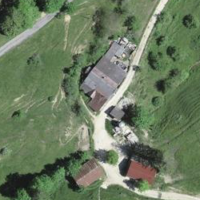
EUNIS habitat code: 24
Species observed at this site:
Corvus corone
Turdus philomelos
Emberiza citrinella
Dendrocopos major
Prunella modularis
Turdus viscivorus
Aegithalos caudatus
Buteo buteo
Asio otus
Anthus pratensis
Sylvia atricapilla
Spinus spinus
Phylloscopus collybita
Erithacus rubecula
Dryocopus martius
Certhia familiaris
Phoenicurus ochruros
Garrulus glandarius
Nucifraga caryocatactes
Falco tinnunculus
Corvus corax
Periparus ater
Accipiter nisus
Cyanistes caeruleus
Lophophanes cristatus
Troglodytes troglodytes
Pyrrhula pyrrhula
Fringilla coelebs
Regulus ignicapilla
Carduelis carduelis
Turdus merula
Columba palumbus
Filipendula ulmaria
Parus major
Milvus milvus
Regulus regulus
Coccothraustes coccothraustes
Aquila chrysaetos
Motacilla alba